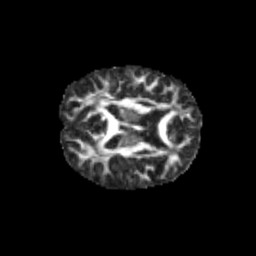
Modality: FA
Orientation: axial
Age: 11
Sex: male
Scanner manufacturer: siemens
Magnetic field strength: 3 T
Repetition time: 3.8 s
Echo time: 0.07 s